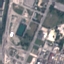
Land use / land cover: Industrial